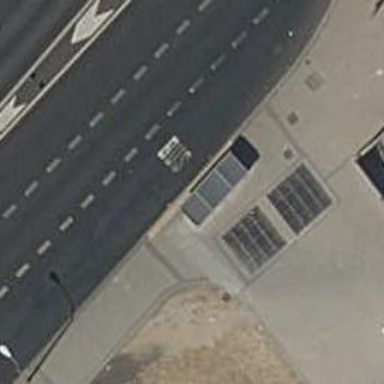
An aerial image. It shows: Bus stop with platform made of paving stones. There is shelter at the stop.